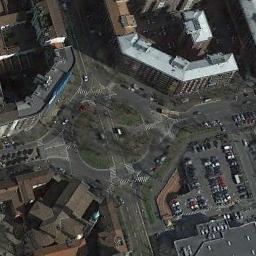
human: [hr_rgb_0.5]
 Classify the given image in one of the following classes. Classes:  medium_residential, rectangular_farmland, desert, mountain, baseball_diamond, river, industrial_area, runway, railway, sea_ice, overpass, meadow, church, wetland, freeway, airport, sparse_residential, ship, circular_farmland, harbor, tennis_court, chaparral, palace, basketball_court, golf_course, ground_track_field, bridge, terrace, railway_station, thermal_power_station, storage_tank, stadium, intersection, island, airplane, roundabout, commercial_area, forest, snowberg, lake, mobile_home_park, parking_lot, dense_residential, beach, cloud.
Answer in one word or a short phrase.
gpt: roundabout